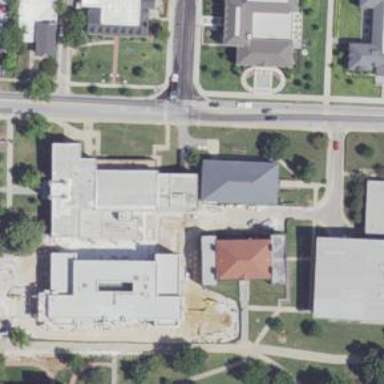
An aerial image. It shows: University building.